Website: walmart
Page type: customer-info-address
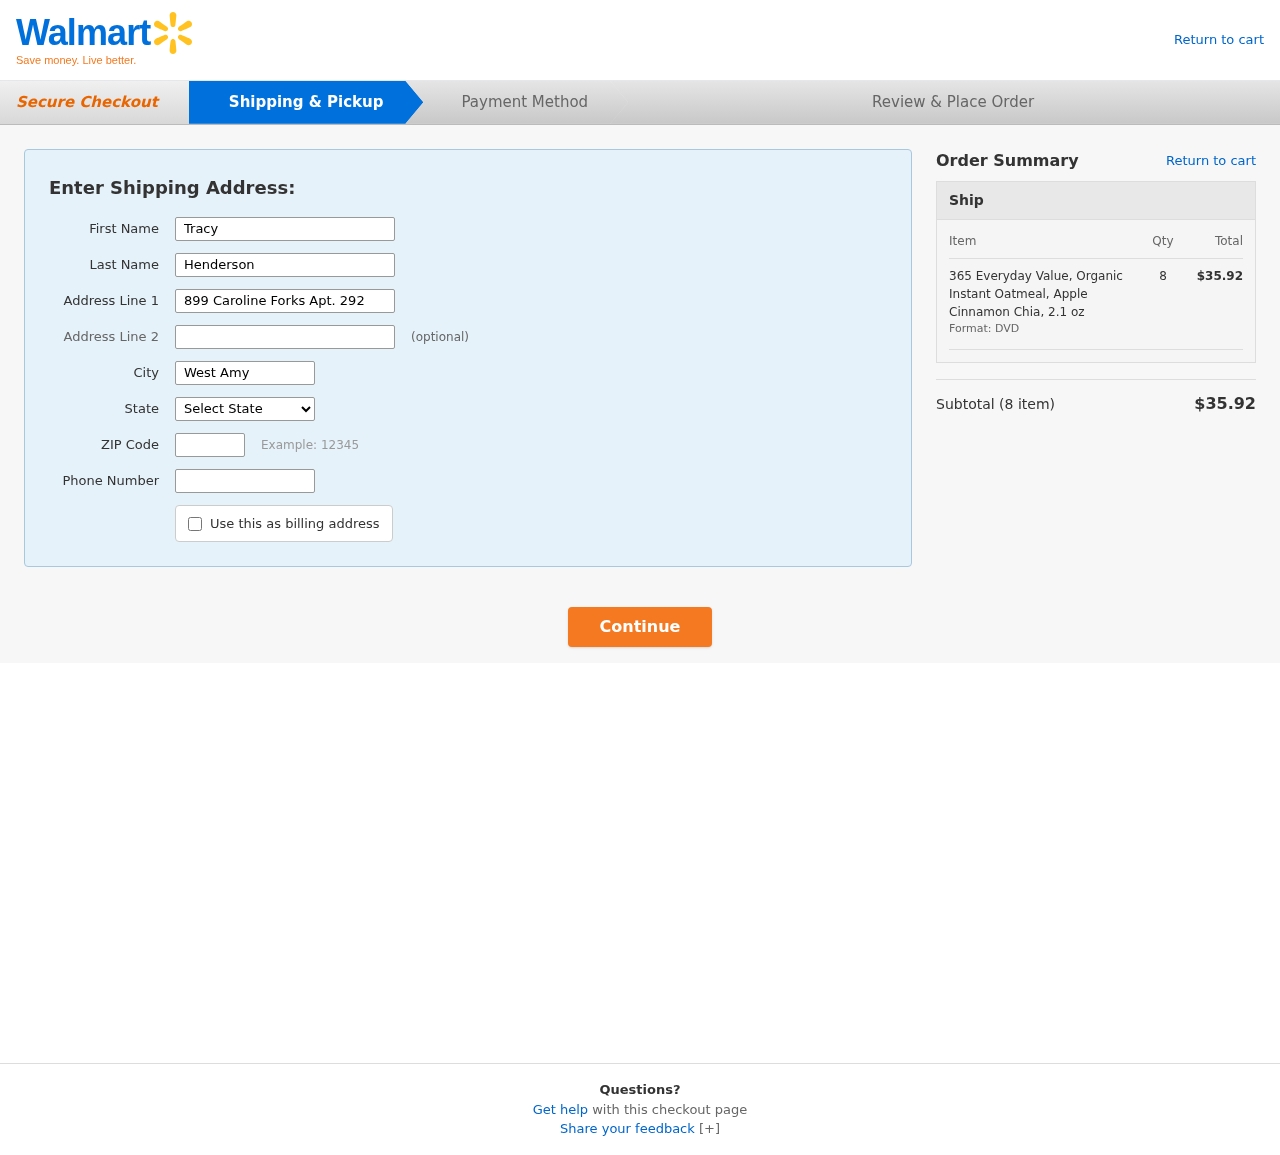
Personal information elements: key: PII_CITY
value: West Amy
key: PII_FIRSTNAME
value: Tracy
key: PII_LASTNAME
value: Henderson
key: PII_PHONE
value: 9335477798
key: PII_POSTCODE
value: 78394
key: PII_STATE
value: Minnesota
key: PII_STREET
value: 899 Caroline Forks Apt. 292
Product elements: key: PRODUCT1_NAME
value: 365 Everyday Value, Organic Instant Oatmeal, Apple Cinnamon Chia, 2.1 oz
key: PRODUCT1_QUANTITY
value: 8
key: PRODUCT1_LINE_TOTAL
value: $35.92
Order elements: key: ORDER_NUM_ITEMS
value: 8
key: ORDER_SUBTOTAL
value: $35.92